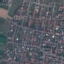
Label: Residential